Interaction volume radius: 5 \u00c5
Interaction volume height: 10 \u00c5
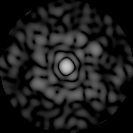
Disorder parameter: 0.8625